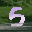
Label: 5